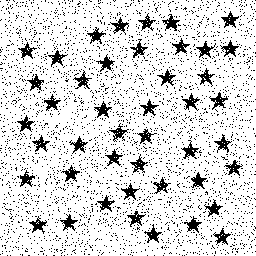
Squares: 0
Triangles: 0
Stars: 44
Total shapes: 44